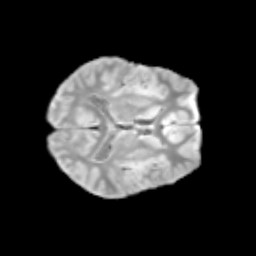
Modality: T2w
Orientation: axial
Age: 11
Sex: male
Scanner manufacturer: siemens
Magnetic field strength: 3 T
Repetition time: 3.8 s
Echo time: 0.07 s